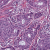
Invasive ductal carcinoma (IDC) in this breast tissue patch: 1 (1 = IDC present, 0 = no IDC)